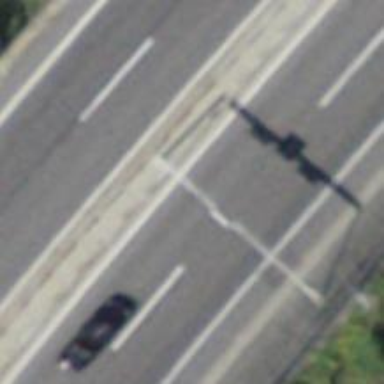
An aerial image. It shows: Road with traffic signals controlled by signal gantry.